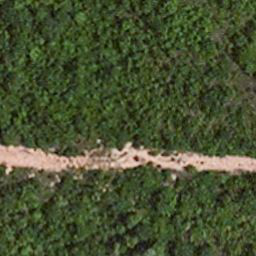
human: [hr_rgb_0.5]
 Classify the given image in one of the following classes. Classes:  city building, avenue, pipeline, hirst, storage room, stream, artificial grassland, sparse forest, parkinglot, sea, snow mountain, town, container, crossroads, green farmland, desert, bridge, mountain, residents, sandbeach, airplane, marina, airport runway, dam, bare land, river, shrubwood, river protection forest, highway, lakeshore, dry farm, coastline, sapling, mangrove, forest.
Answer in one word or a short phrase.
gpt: avenue